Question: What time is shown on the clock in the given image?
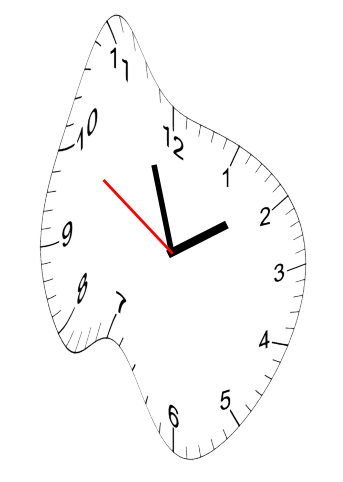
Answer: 01:56:50